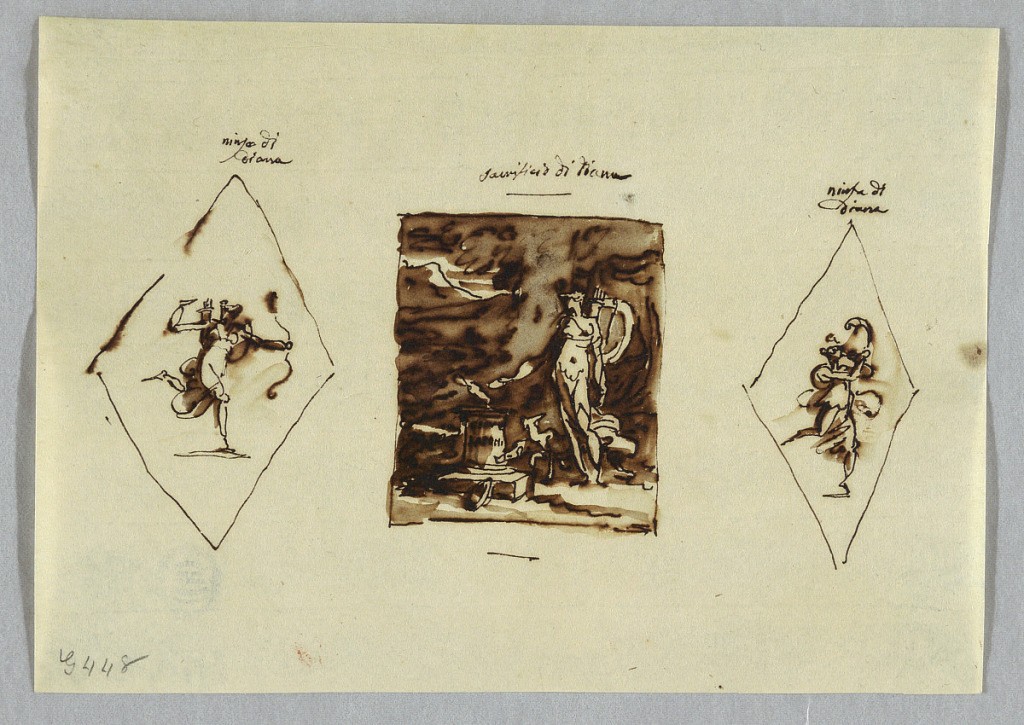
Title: Three Bacchus Subjects: Bacchus Worshipped: Bacchus Marries Ariadne; Triumph of Bacchus
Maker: Felice Giani, Italian, 1758–1823
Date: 1800
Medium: Pen and brown ink, brush and sepia wash over traces of graphite on laid paper
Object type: Drawing
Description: Bacchus shown enthroned in circular vaulted temple. Priest stands behind altar in background, while offerings are brought to Bacchus. Bacchus and Ariadne hold each other's hands. Woman behind them raises wreath. Two putti fly. Bacchus rides in his chariot drawn by panthers toward left. In left interval, pen sketch shown of arm holding pitcher. In right, one of pen sketch and man sacrificing wine. Part of framing is in center lower edge.